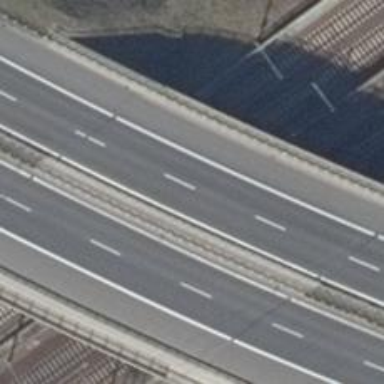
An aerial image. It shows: Asphalt bridge for motor vehicles on primary highway.